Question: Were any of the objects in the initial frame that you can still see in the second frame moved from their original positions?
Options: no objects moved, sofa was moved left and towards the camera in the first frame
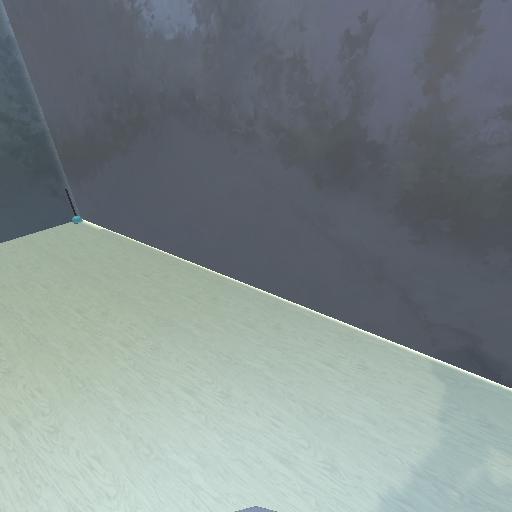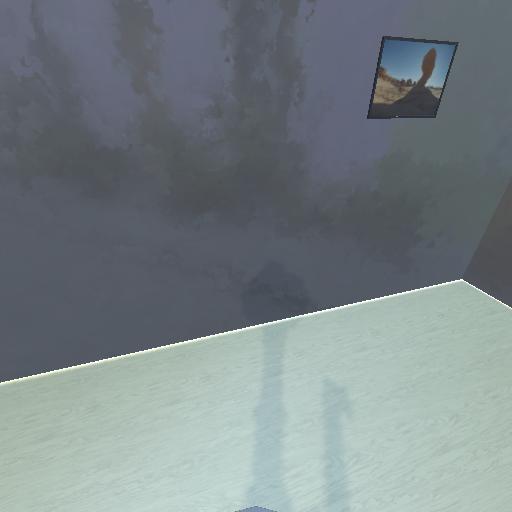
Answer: no objects moved